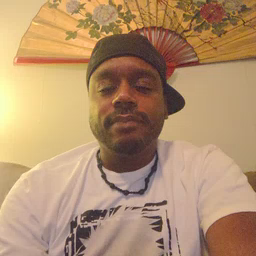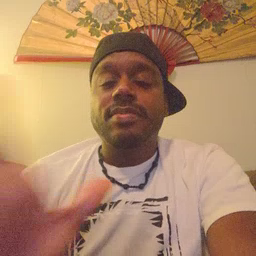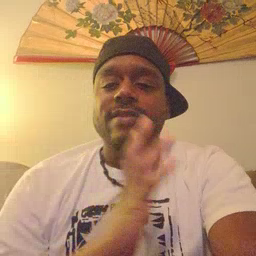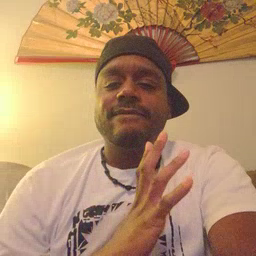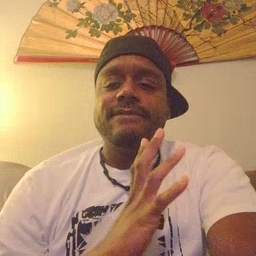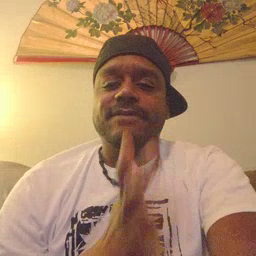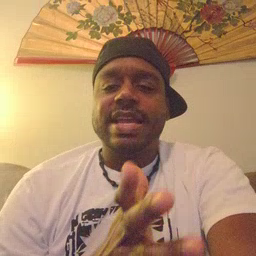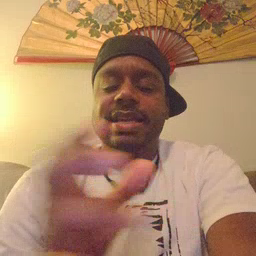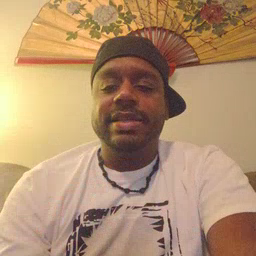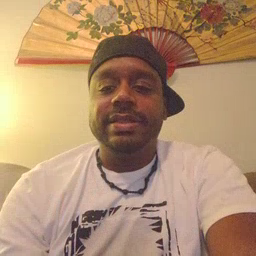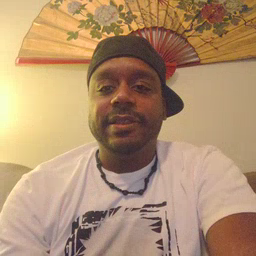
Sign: fine